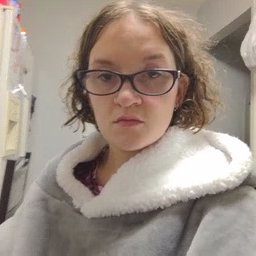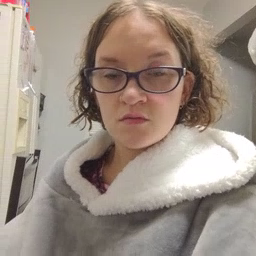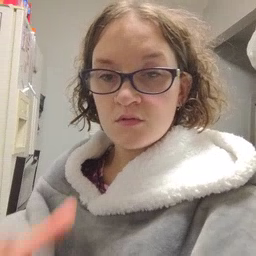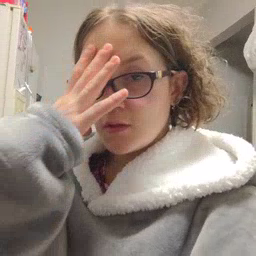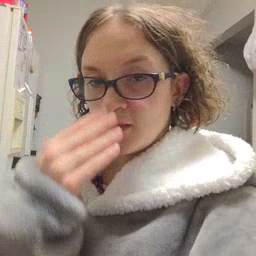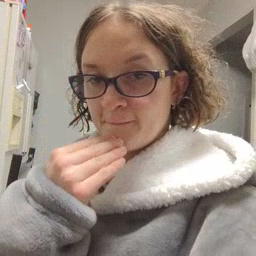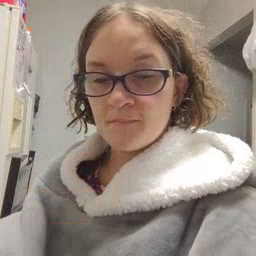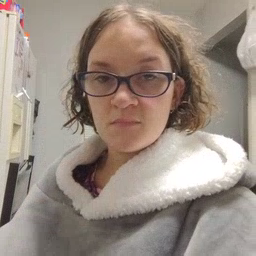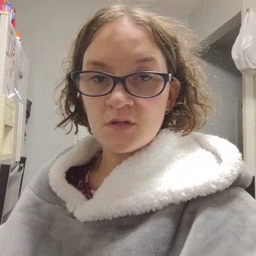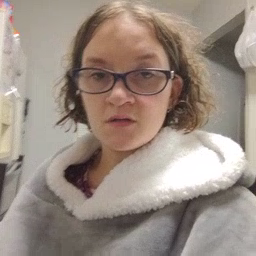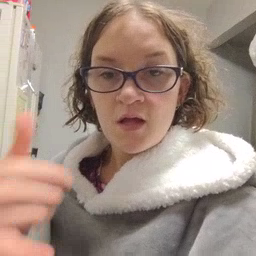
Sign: sleep